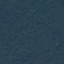
Land use / land cover: Forest